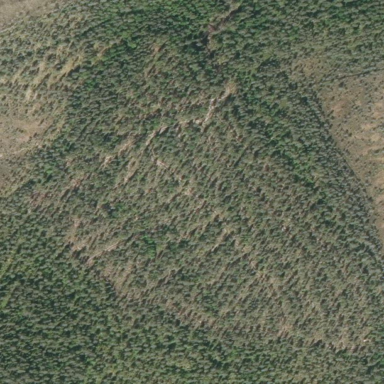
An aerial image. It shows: Needle-leaved woodland.